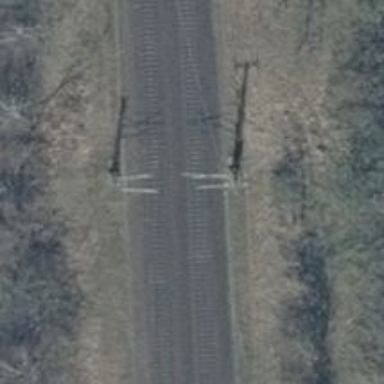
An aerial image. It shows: Railway with electrified contact lines.